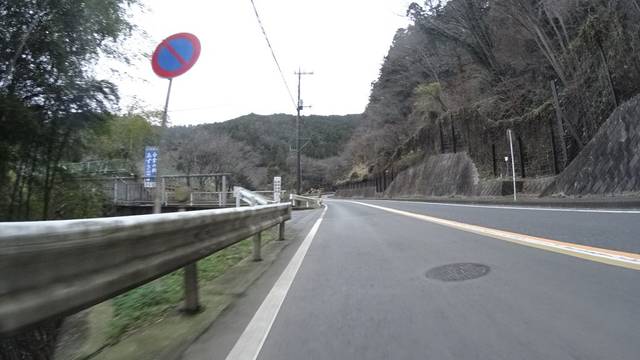
Region: Japan
Coordinates: 35.616, 139.242